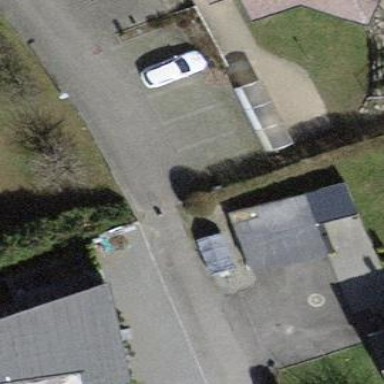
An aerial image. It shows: Parking area with grass paver surface.